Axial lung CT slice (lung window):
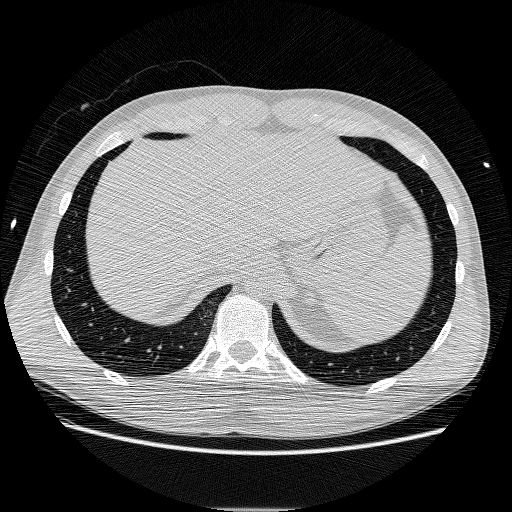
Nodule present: no